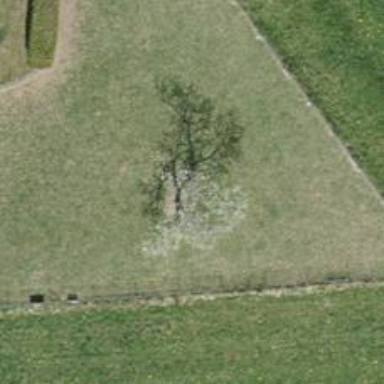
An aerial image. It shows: Single tag "natural: tree."